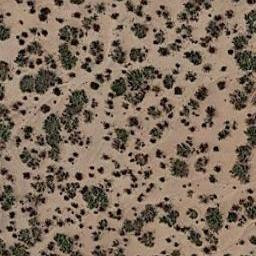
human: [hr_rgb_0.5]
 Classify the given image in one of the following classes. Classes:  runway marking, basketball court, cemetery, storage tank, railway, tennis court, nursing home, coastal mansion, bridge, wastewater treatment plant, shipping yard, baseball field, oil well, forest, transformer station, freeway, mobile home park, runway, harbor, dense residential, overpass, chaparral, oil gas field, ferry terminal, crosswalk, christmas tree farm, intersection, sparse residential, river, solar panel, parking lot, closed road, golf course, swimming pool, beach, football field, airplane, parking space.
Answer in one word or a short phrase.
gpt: chaparral